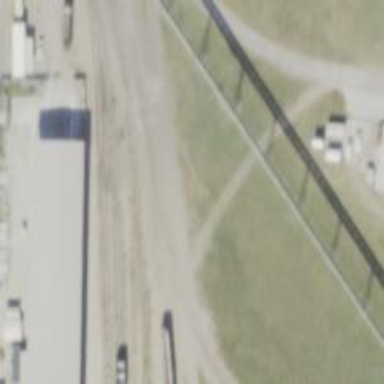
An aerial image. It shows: Rail spur service.